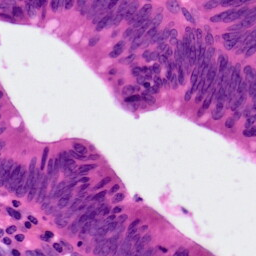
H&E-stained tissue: Colon